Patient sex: M
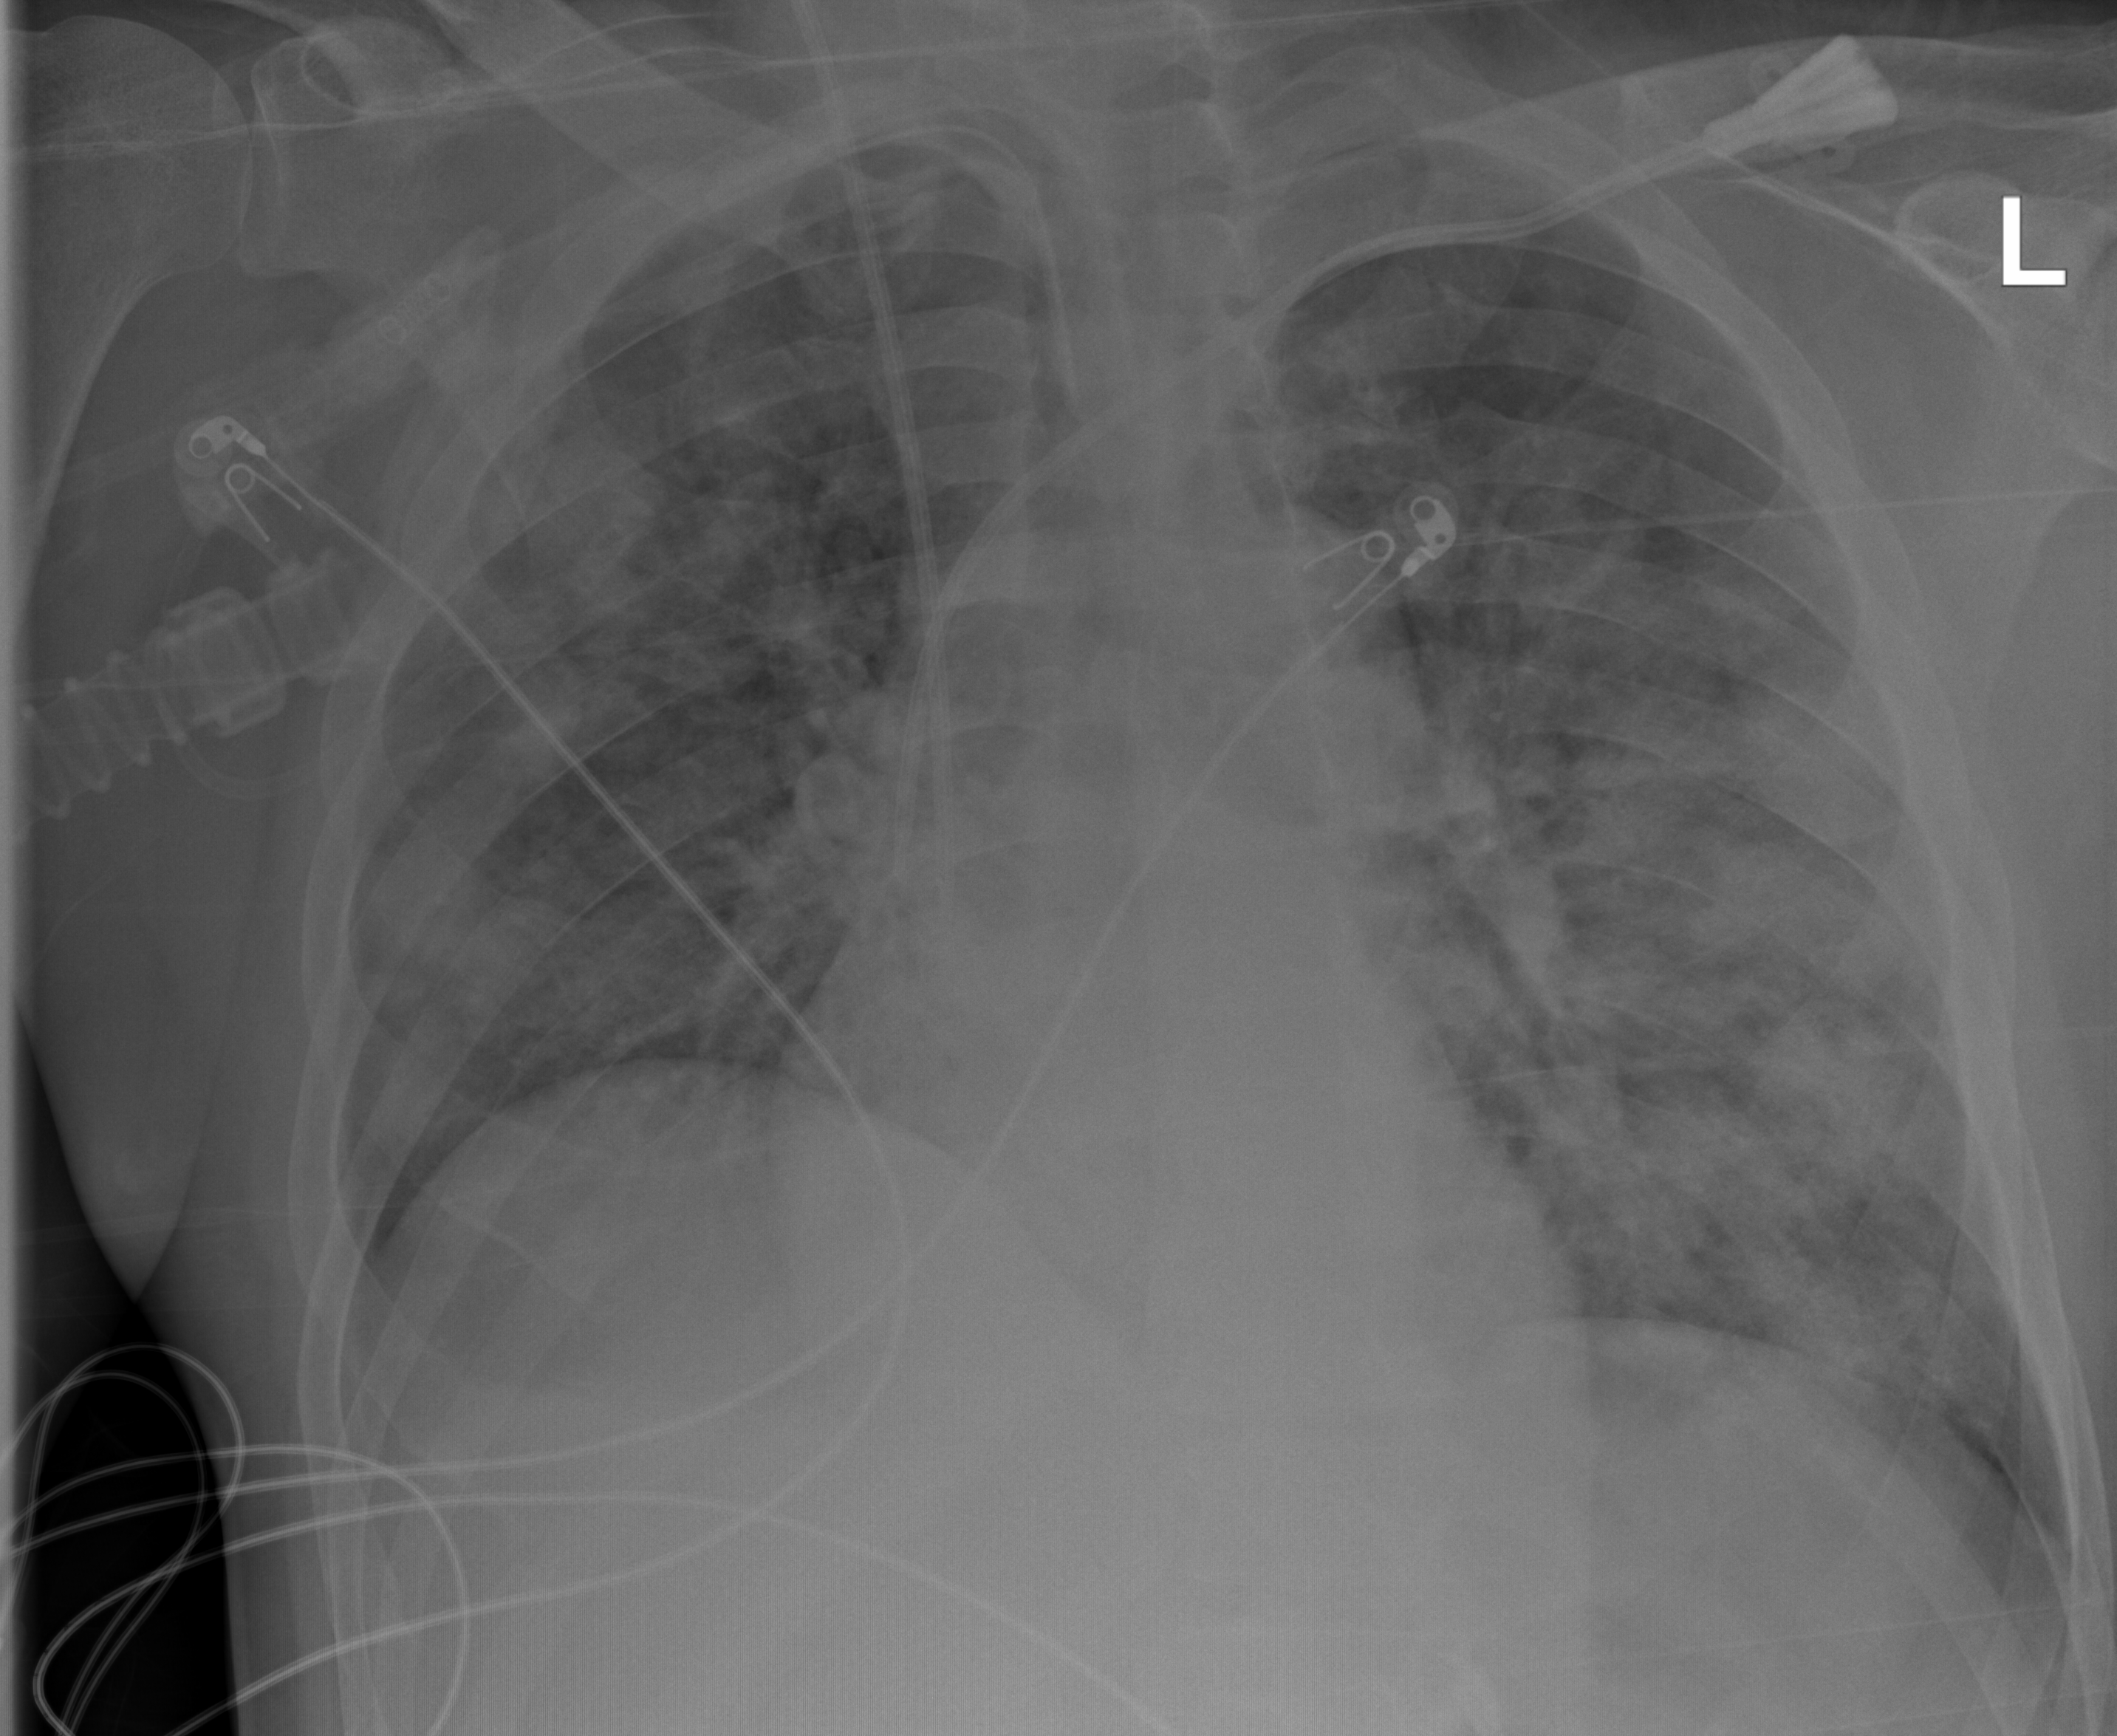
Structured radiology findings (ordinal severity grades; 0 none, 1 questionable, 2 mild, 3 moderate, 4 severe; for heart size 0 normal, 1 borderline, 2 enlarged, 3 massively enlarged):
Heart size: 0
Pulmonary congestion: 0
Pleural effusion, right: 0
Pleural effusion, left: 0
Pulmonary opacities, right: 3
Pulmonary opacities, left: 3
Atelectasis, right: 2
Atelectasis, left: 2